Question: I'm trying to take the mean of n numbers in a pandas 'DataFrame' column and "drag" the formula down each row to get the respective mean.
Let's say there are 6 rows of data with "Numbers" in column A and "Averages" in column B. I want to take the average of A1:A2, then "drag" that formula down to get the average of A2:A3, A3:A4, etc.
'''
list = [55,6,77,75,9,127,13]
finallist = pd.DataFrame(list)
finallist.columns = ['Numbers']
'''
Below gives me the average of rows 0:2 in the 'Numbers' column. So calling out the rows with '.iloc[0:2])' works, but when I try to shift down a row it doesn't work:
'''
finallist['Average'] = statistics.mean(finallist['Numbers'].iloc[0:2])
'''
Below I'm trying to take the average of the first two rows, then shift down by 1 as you move down the rows, but I get a value of 'NaN':
'''
finallist['Average'] = statistics.mean(finallist['Numbers'].iloc[0:2].shift(1))
'''
I expected the '.iloc[0:2].shift(1))' to shift the mean function down 1 row but still apply to 2 total rows, but I got a value of 'NaN'.
Here's a screenshot of my output:

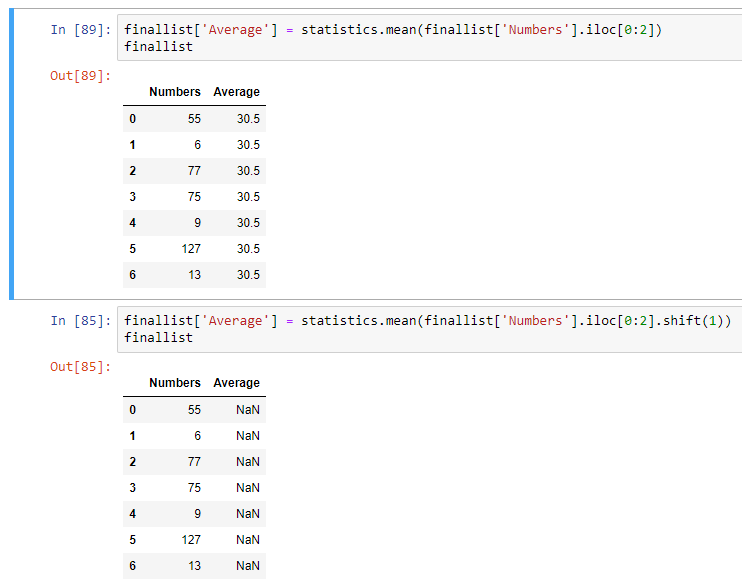
Answer: What's happening in your 'shift(1)' approach is that you're actually shifting the index in your data "down" once, so this code:
'''
df['Numbers'].iloc[0:2].shift(1)
'''
Produces the output:
'''
0 NaN
1 55.0
'''
Then you take the average of these two, which evalutes to 'NaN', and then you assign that single value to every element of the 'Averages' Series here:
'''
df['Averages'] = statistics.mean(df['Numbers'].iloc[0:2].shift(1))
'''
You can instead use <URL>' to get a sliding average across the entire data frame like this:
'''
import pandas as pd
values = [55,6,77,75,9,127,13]
df = pd.DataFrame(values)
df.columns = ['Numbers']
df['Averages'] = df.rolling(2, min_periods=1).mean()
'''
This produces the following output:
'''
Numbers Averages
0 55 55.0
1 6 30.5
2 77 41.5
3 75 76.0
4 9 42.0
5 127 68.0
6 13 70.0
'''